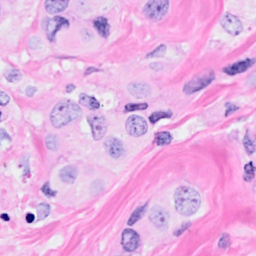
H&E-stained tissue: Breast